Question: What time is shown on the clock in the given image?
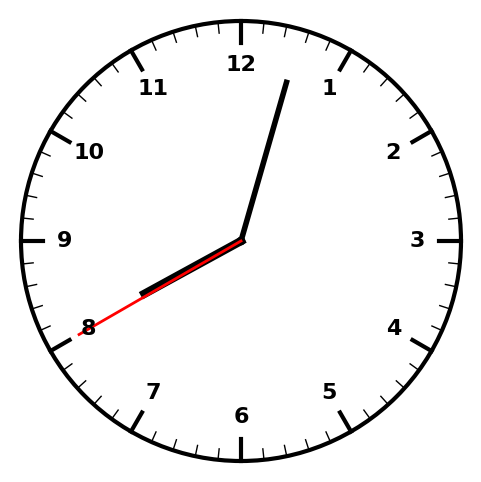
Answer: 08:02:40